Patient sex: F
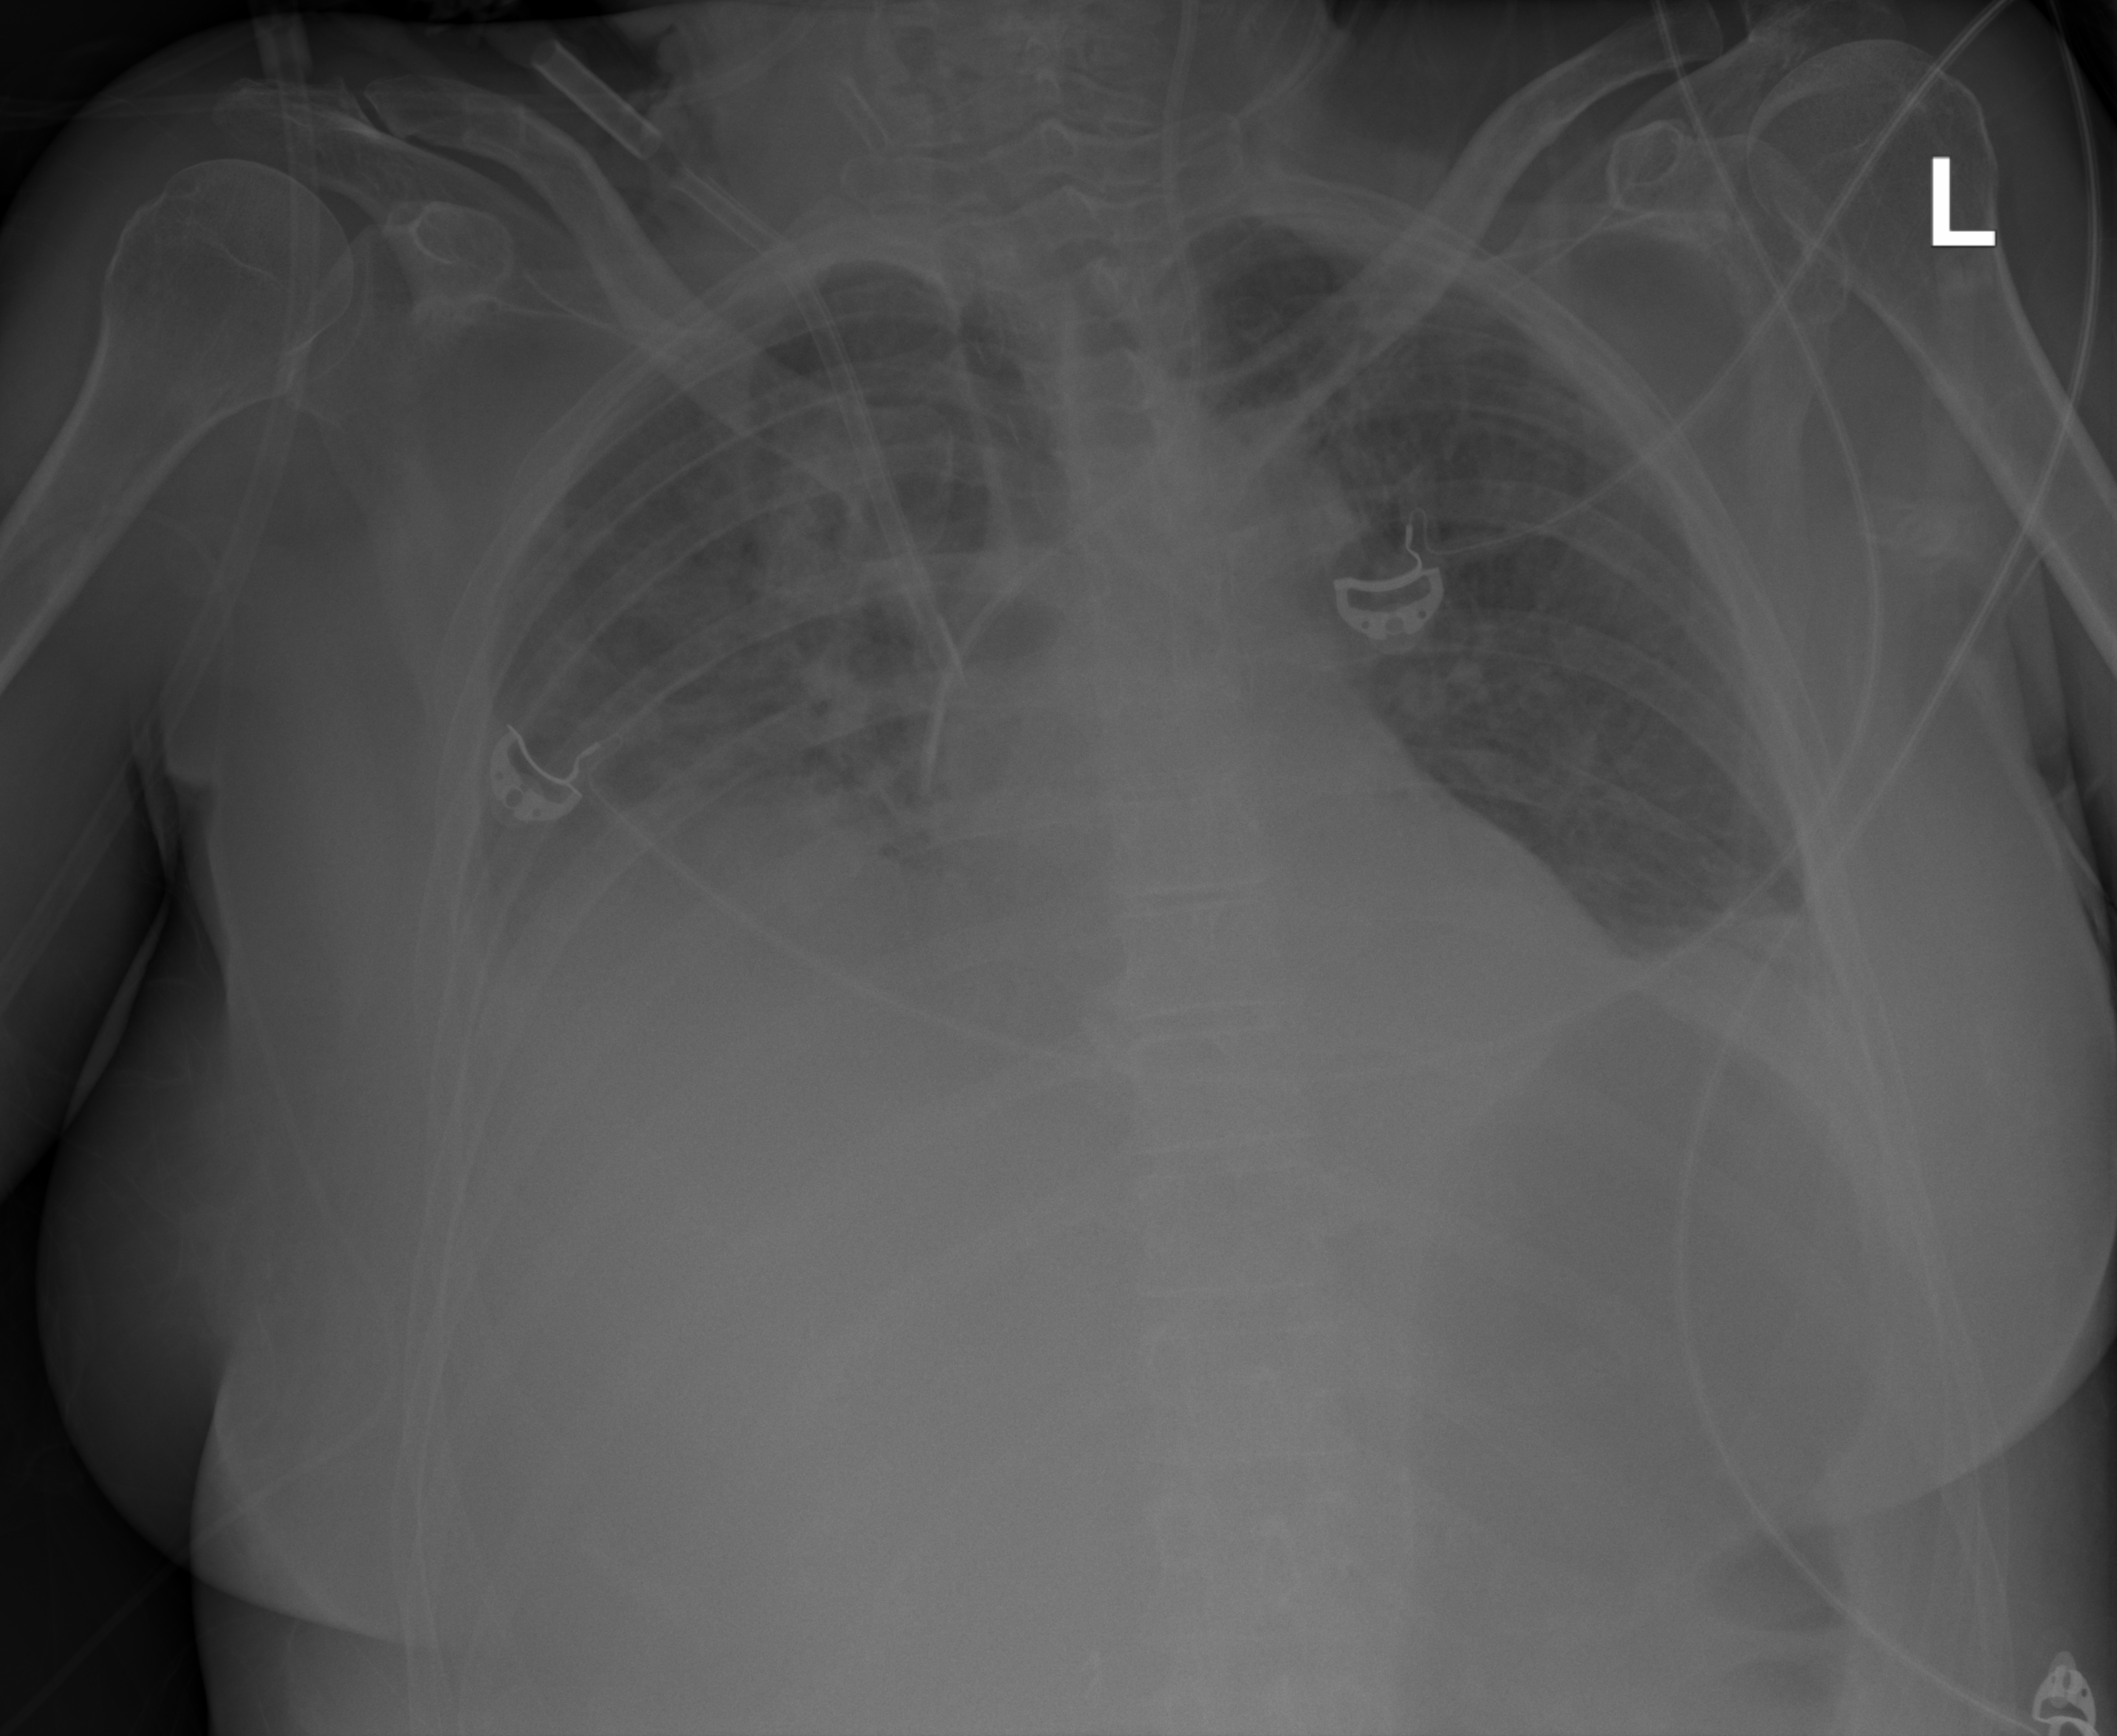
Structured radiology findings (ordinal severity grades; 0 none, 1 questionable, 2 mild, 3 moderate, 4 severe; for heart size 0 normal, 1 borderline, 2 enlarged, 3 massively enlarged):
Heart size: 1
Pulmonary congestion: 2
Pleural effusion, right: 2
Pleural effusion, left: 1
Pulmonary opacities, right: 1
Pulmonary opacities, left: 1
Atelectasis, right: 2
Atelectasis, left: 2